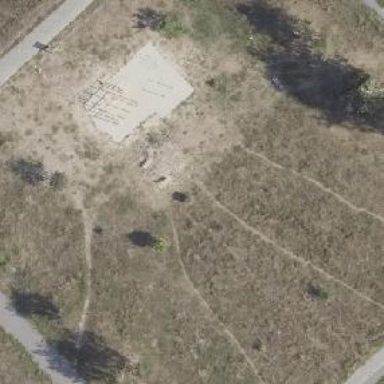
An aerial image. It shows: Fitness station on sandy ground.